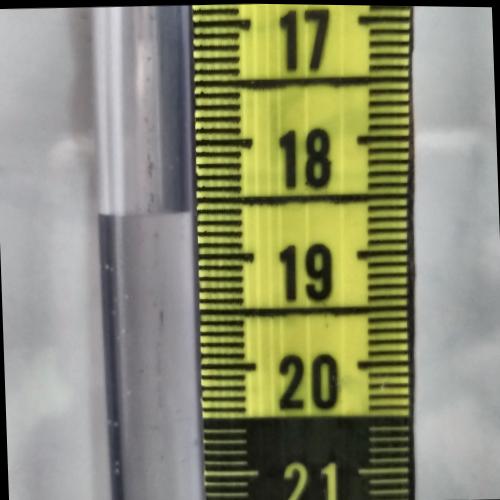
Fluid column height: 18.6 cm